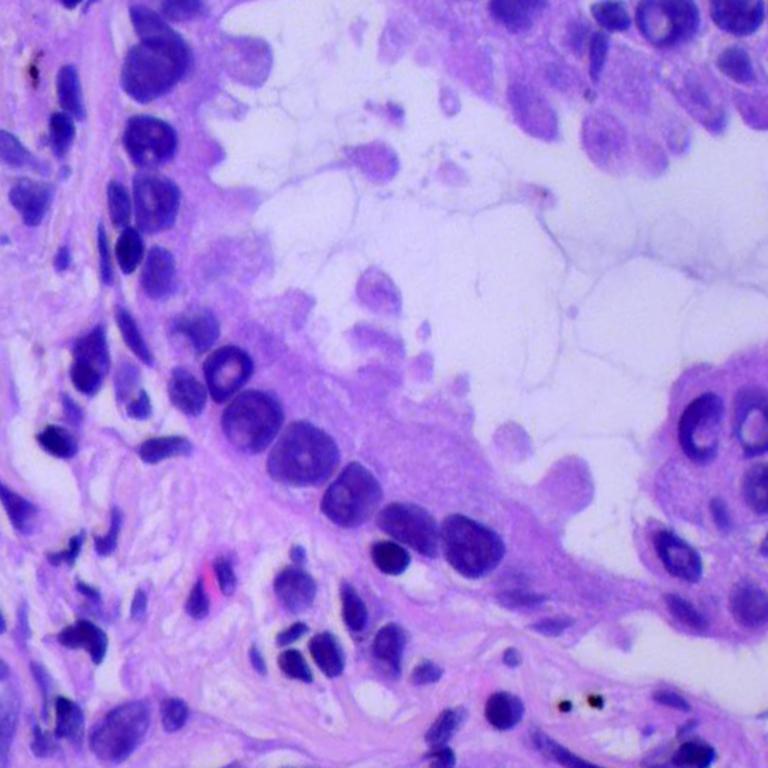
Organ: lung
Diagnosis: adenocarcinomas